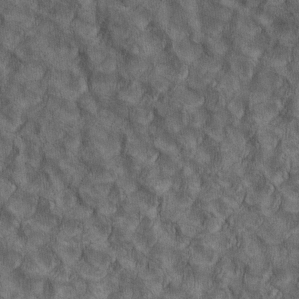
Label: non_frost